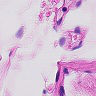
Metastatic tissue present: no